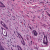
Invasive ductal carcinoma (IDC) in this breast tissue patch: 0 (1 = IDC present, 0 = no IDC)